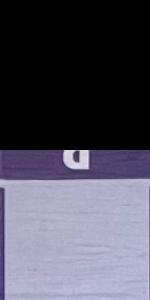
Label: Empty